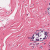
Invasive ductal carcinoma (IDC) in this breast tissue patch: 0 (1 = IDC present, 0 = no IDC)